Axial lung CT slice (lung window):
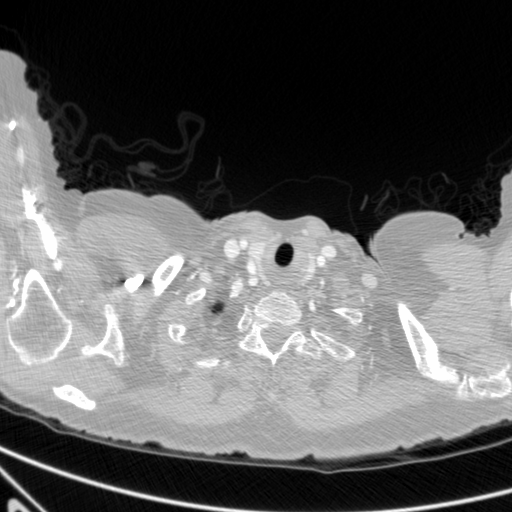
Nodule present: no